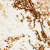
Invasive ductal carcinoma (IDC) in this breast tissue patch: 0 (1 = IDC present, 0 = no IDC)